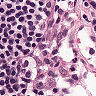
Metastatic tissue present: no